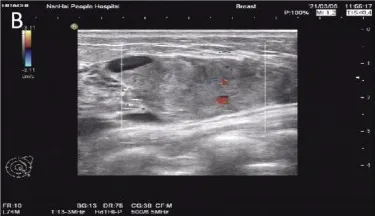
Preoperative color ultrasonography ,. Color ultrasonography. Of the breast indicated a solid mass with a clear boundary.
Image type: radiology (ultrasound)